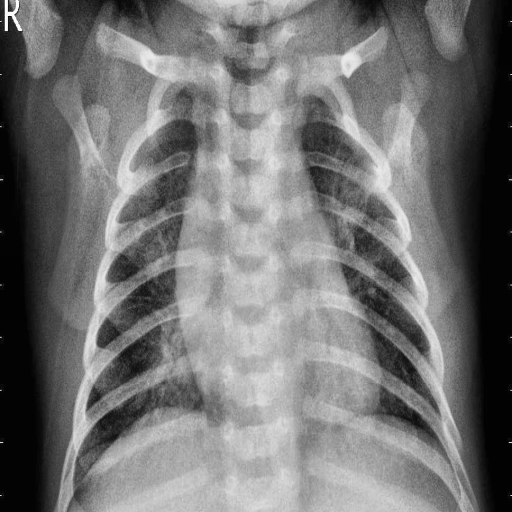
Finding: PNEUMONIA